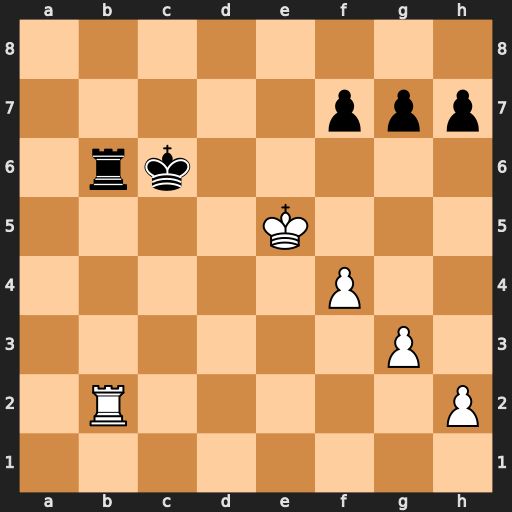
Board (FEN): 8/5ppp/1rk5/4K3/5P2/6P1/1R5P/8
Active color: w
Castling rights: -
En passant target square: -
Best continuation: Rxb6+ Kxb6 Kd6